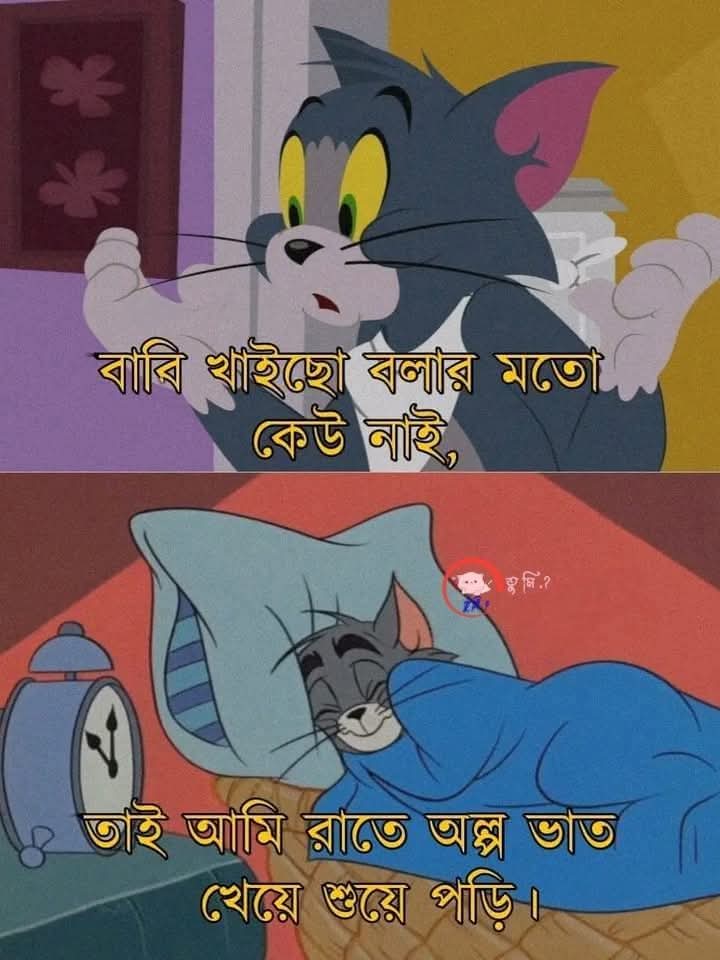
Text: বাবি খাইছো বলার মতো কেউ নাই,
তাই আমি রাতে অল্প ভাত খেয়ে শুয়ে পড়ি।
Label: Non Hate